Here is the envelope spectrum of one vibration snapshot from a rolling-element bearing, with each characteristic fault-frequency family marked on the frequency axis. What is the most likely bearing condition (normal, inner_race, outer_race, ball)?
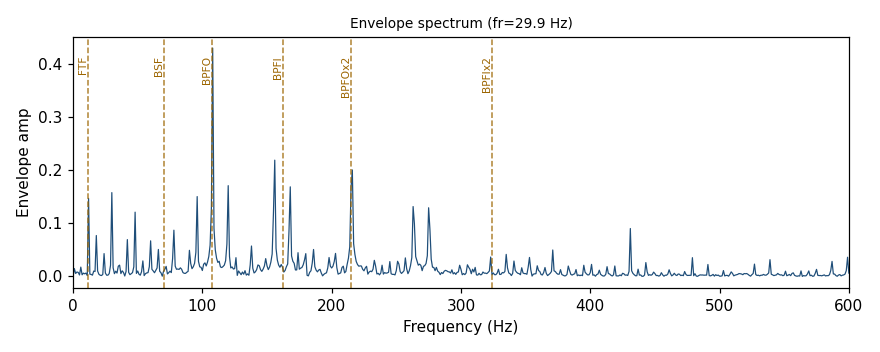
Answer: outer_race